Question: I'm new to OOP and I'm in the following situation: I have something like a report "Engine" that is used for several reports, the only thing needed is the path of a config file.
I'll code in Python, but this is an agnostic question.So, I have the following two approaches
class ReportEngine is an abstract class that has everything needed BUT the path for the config file. This way you just have to instantiate the ReportX class

'''
class ReportEngine(object):
...
class Report1(ReportEngine):
_config_path = '...'
class Report2(ReportEngine):
_config_path = '...'
report_1 = Report1()
'''
class ReportEngine can be instantiated passing the config file path
'''
class ReportEngine(object):
def __init__(self, config_path):
self._config_path = config_path
...
report_1 = ReportEngine(config_path="/files/...")
'''
Which approach is the right one? In case it matters, the report object would be inserted in another class, using composition.
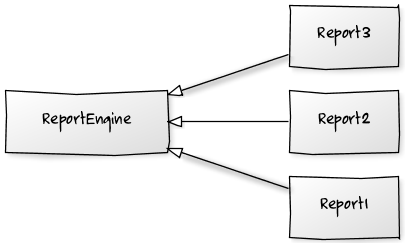
Answer: IMHO the approach is better if you need to implement report engines that are different from each other. If your reports are populated using different logic, follow this approach.
But if the only difference among your report engines is the '_config_path' i think that approach is the right one for you. Obviosly, this way you'll have a shared logic to build every report, regardless the report type.